Field crop: maize
Growth stage: 2
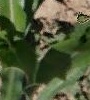
Species: maize